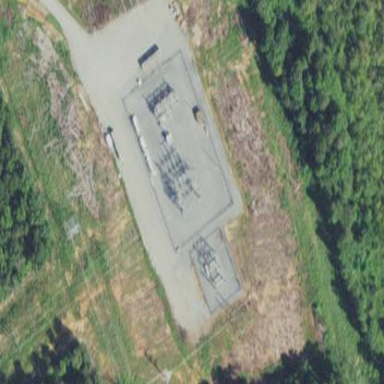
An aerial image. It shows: There is distribution substation enclosed by fence.